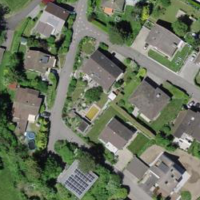
EUNIS habitat code: 55
Species observed at this site:
Cornus sanguinea